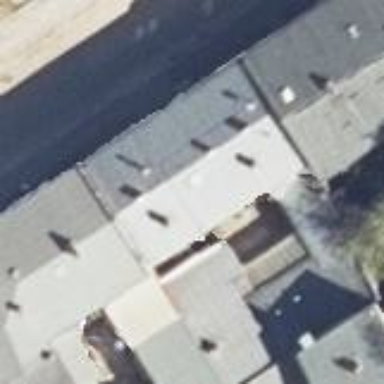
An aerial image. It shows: Gabled roof on building that houses apartments.